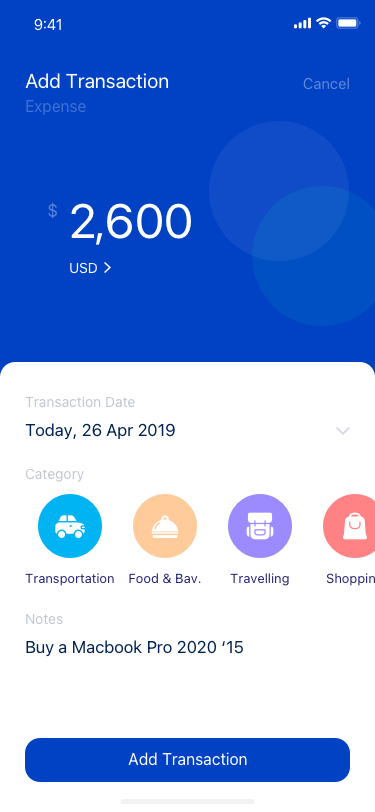
Text in this UI design:
Add Transaction
Expense
Cancel
2,600
$
USD
Transaction Date
Today, 26 Apr 2019
Category
Transportation
Food & Bav.
Travelling
Shopping
Notes
Buy a Macbook Pro 2020 ‘15